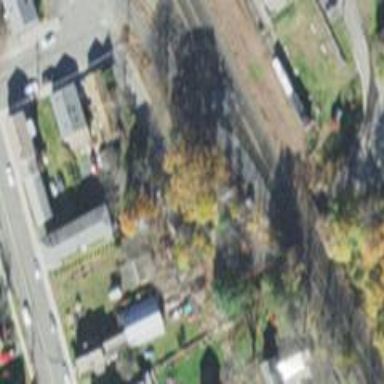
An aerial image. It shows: Railway siding with rails.